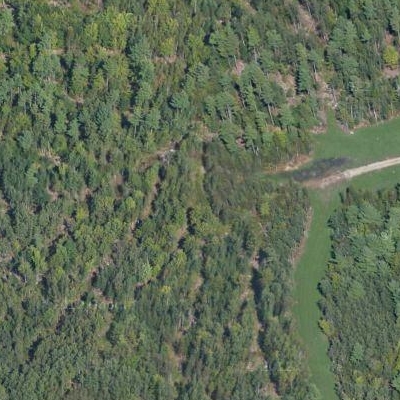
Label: Forest